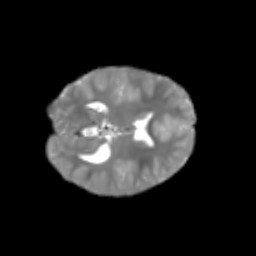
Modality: T2w
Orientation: axial
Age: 6
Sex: male
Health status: healthy